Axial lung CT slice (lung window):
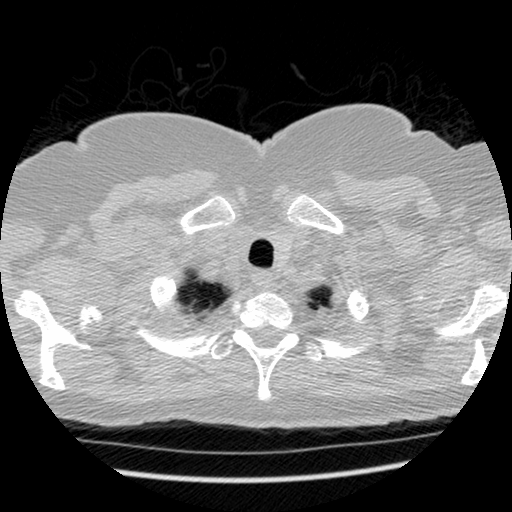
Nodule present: no